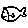
Label: fish